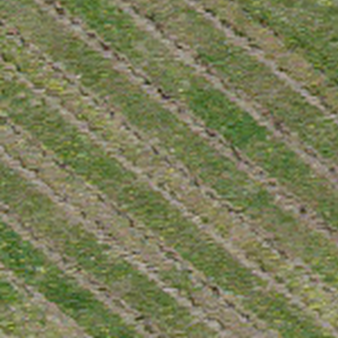
Label: other